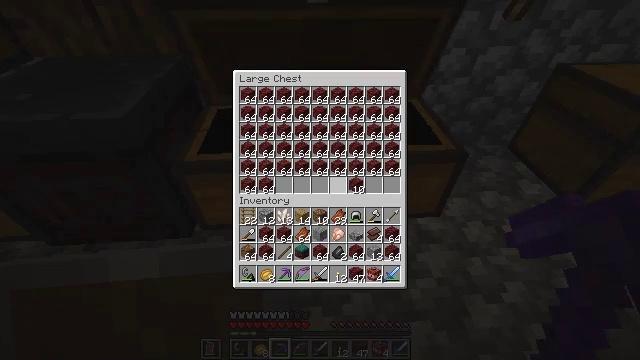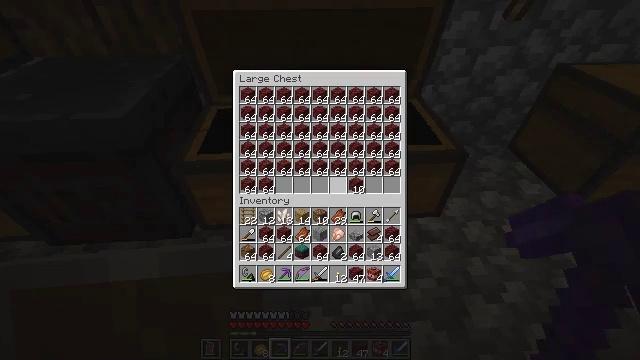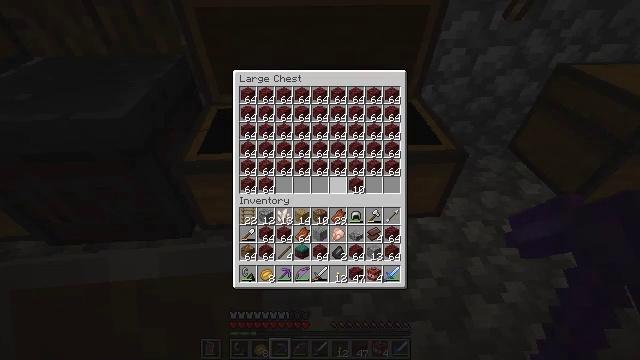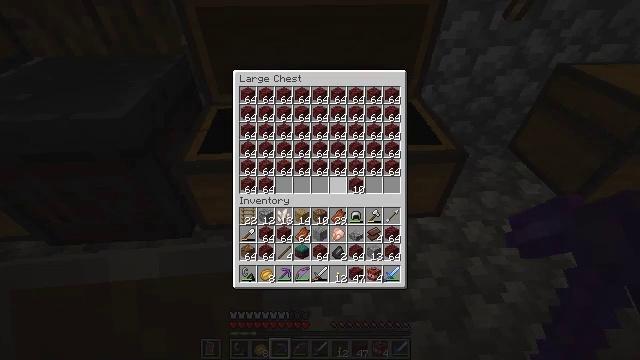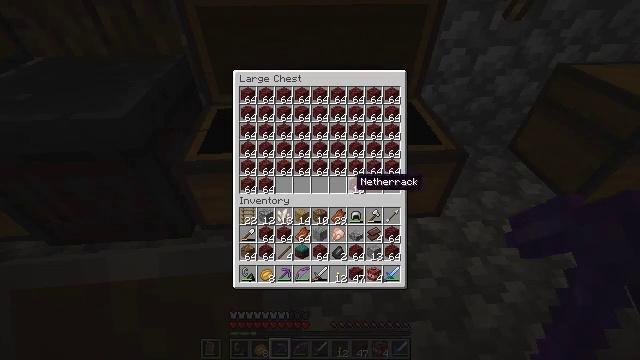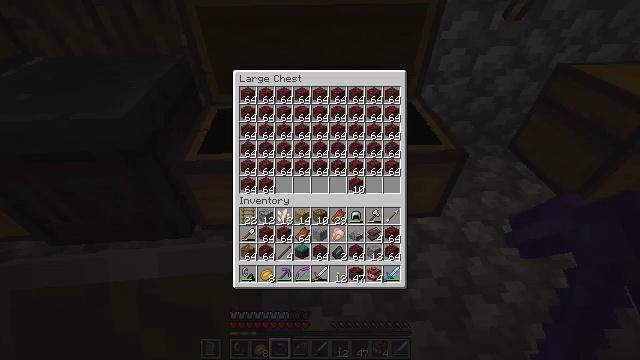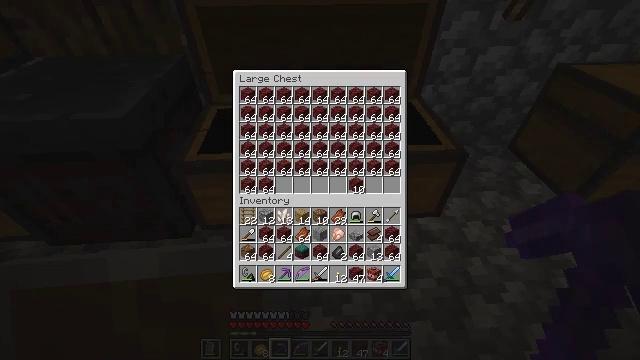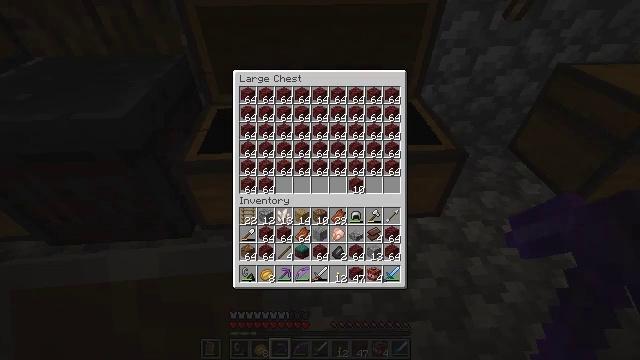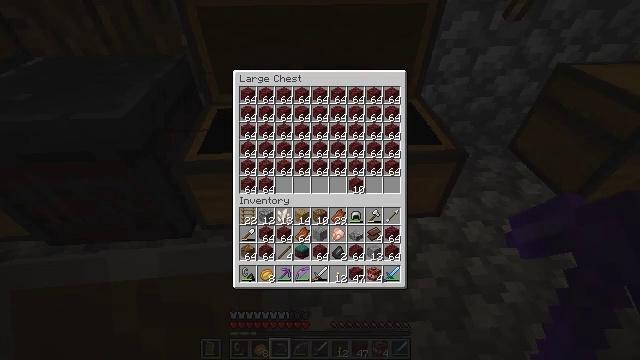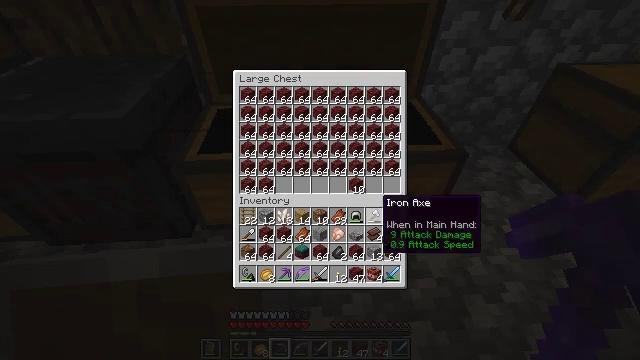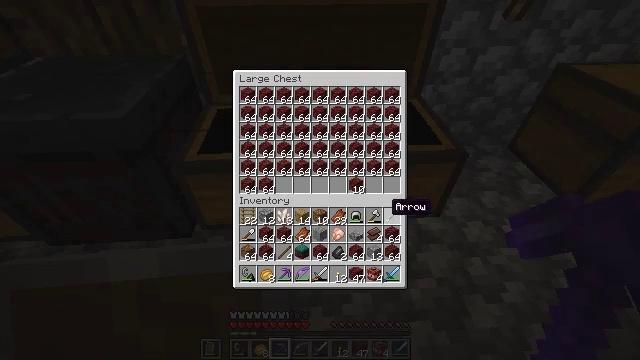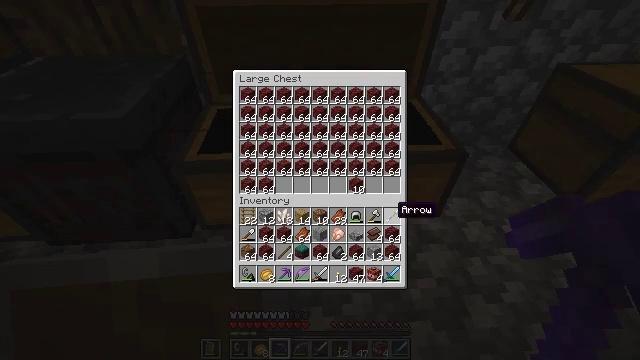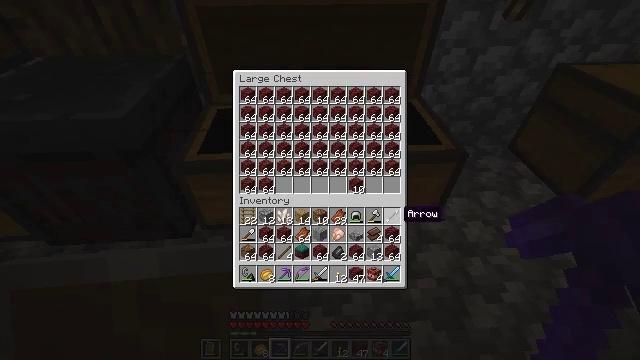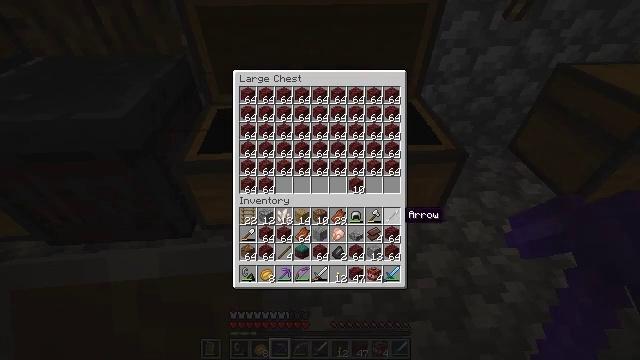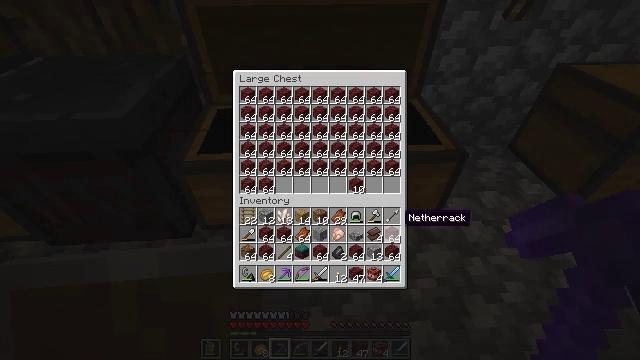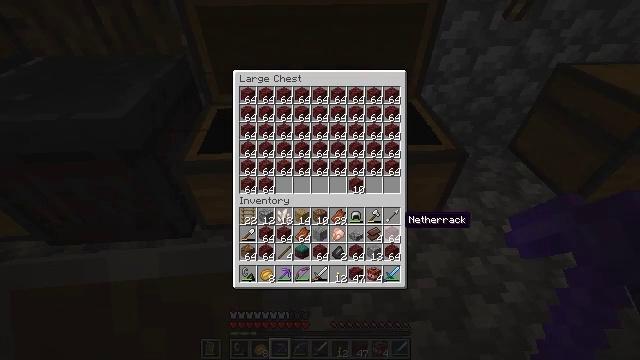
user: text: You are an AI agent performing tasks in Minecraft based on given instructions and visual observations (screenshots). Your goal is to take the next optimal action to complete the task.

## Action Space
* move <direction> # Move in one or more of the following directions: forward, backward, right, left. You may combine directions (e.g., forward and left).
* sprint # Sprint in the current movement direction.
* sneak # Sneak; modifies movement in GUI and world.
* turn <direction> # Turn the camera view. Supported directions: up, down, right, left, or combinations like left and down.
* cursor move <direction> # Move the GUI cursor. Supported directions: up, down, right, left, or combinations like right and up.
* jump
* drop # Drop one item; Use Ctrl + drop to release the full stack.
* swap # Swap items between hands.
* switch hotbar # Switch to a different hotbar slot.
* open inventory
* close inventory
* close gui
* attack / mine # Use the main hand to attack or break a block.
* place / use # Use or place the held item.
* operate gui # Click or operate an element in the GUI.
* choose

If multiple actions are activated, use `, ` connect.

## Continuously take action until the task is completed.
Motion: motion action
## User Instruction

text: Open the crafting table to create a netherite ingot.
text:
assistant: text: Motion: sneak
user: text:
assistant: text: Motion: sneak
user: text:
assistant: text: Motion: sneak
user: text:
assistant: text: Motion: sneak, turn down
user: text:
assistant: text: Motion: sneak
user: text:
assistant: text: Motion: sneak
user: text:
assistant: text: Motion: sneak
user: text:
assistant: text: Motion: sneak
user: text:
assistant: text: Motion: sneak, turn right
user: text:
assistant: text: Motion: sneak, turn right
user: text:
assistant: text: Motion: sneak
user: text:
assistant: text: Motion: sneak
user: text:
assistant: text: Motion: sneak
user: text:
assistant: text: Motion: sneak
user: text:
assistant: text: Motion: sneak
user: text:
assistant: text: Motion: sneak
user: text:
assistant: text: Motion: sneak
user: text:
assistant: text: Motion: sneak
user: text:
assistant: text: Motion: sneak
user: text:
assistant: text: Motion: sneak
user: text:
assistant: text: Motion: sneak
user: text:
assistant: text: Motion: sneak
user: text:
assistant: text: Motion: no_op
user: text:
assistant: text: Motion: no_op
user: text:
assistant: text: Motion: no_op
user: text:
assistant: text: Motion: no_op
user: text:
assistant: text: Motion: attack / mine
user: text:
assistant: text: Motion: attack / mine
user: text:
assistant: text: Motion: no_op
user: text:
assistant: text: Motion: no_op